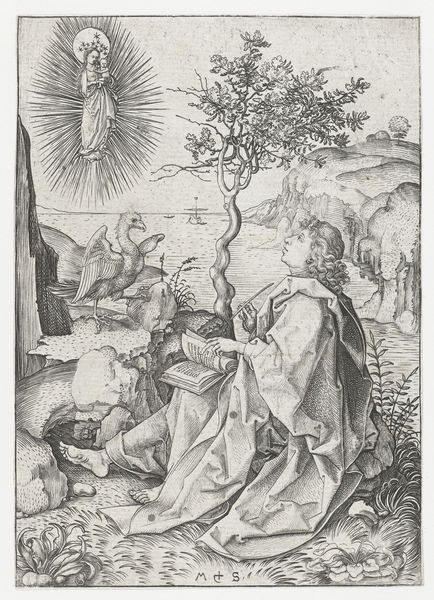
Titel: Johannes de Evangelist op Patmos
Künstler: Martin Schongauer
Standort: Amsterdam
Institution: Rijksmuseum
Schlagwörter: men, white, black, dress, female, gray, sitting, woman, flowers, gown, flower, angel, cliff, man, mythology, rock, rocks, sky, tree, boat, hill, mountain, nature, ocean, sea, ship, shore, water, horizon, sun, trees, child, feet, grass, plants, drawing, black and white, animals, bird, eagle, saint, pen, quill, writing, cliffs, sail, virgin, reading, outside, madonna, cape, cloak, leaves, jesus, prayer, foot, shine, engraving, pencil, religion, read, bare, god, book, land, maria, mary, stones, pray, praying, weeds, vision, nimbus, goose, madona, write, sprout, bok, st john, aureole, mary and child, visit, st matthew, whitetan, bvm, medonna, gosse